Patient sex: M
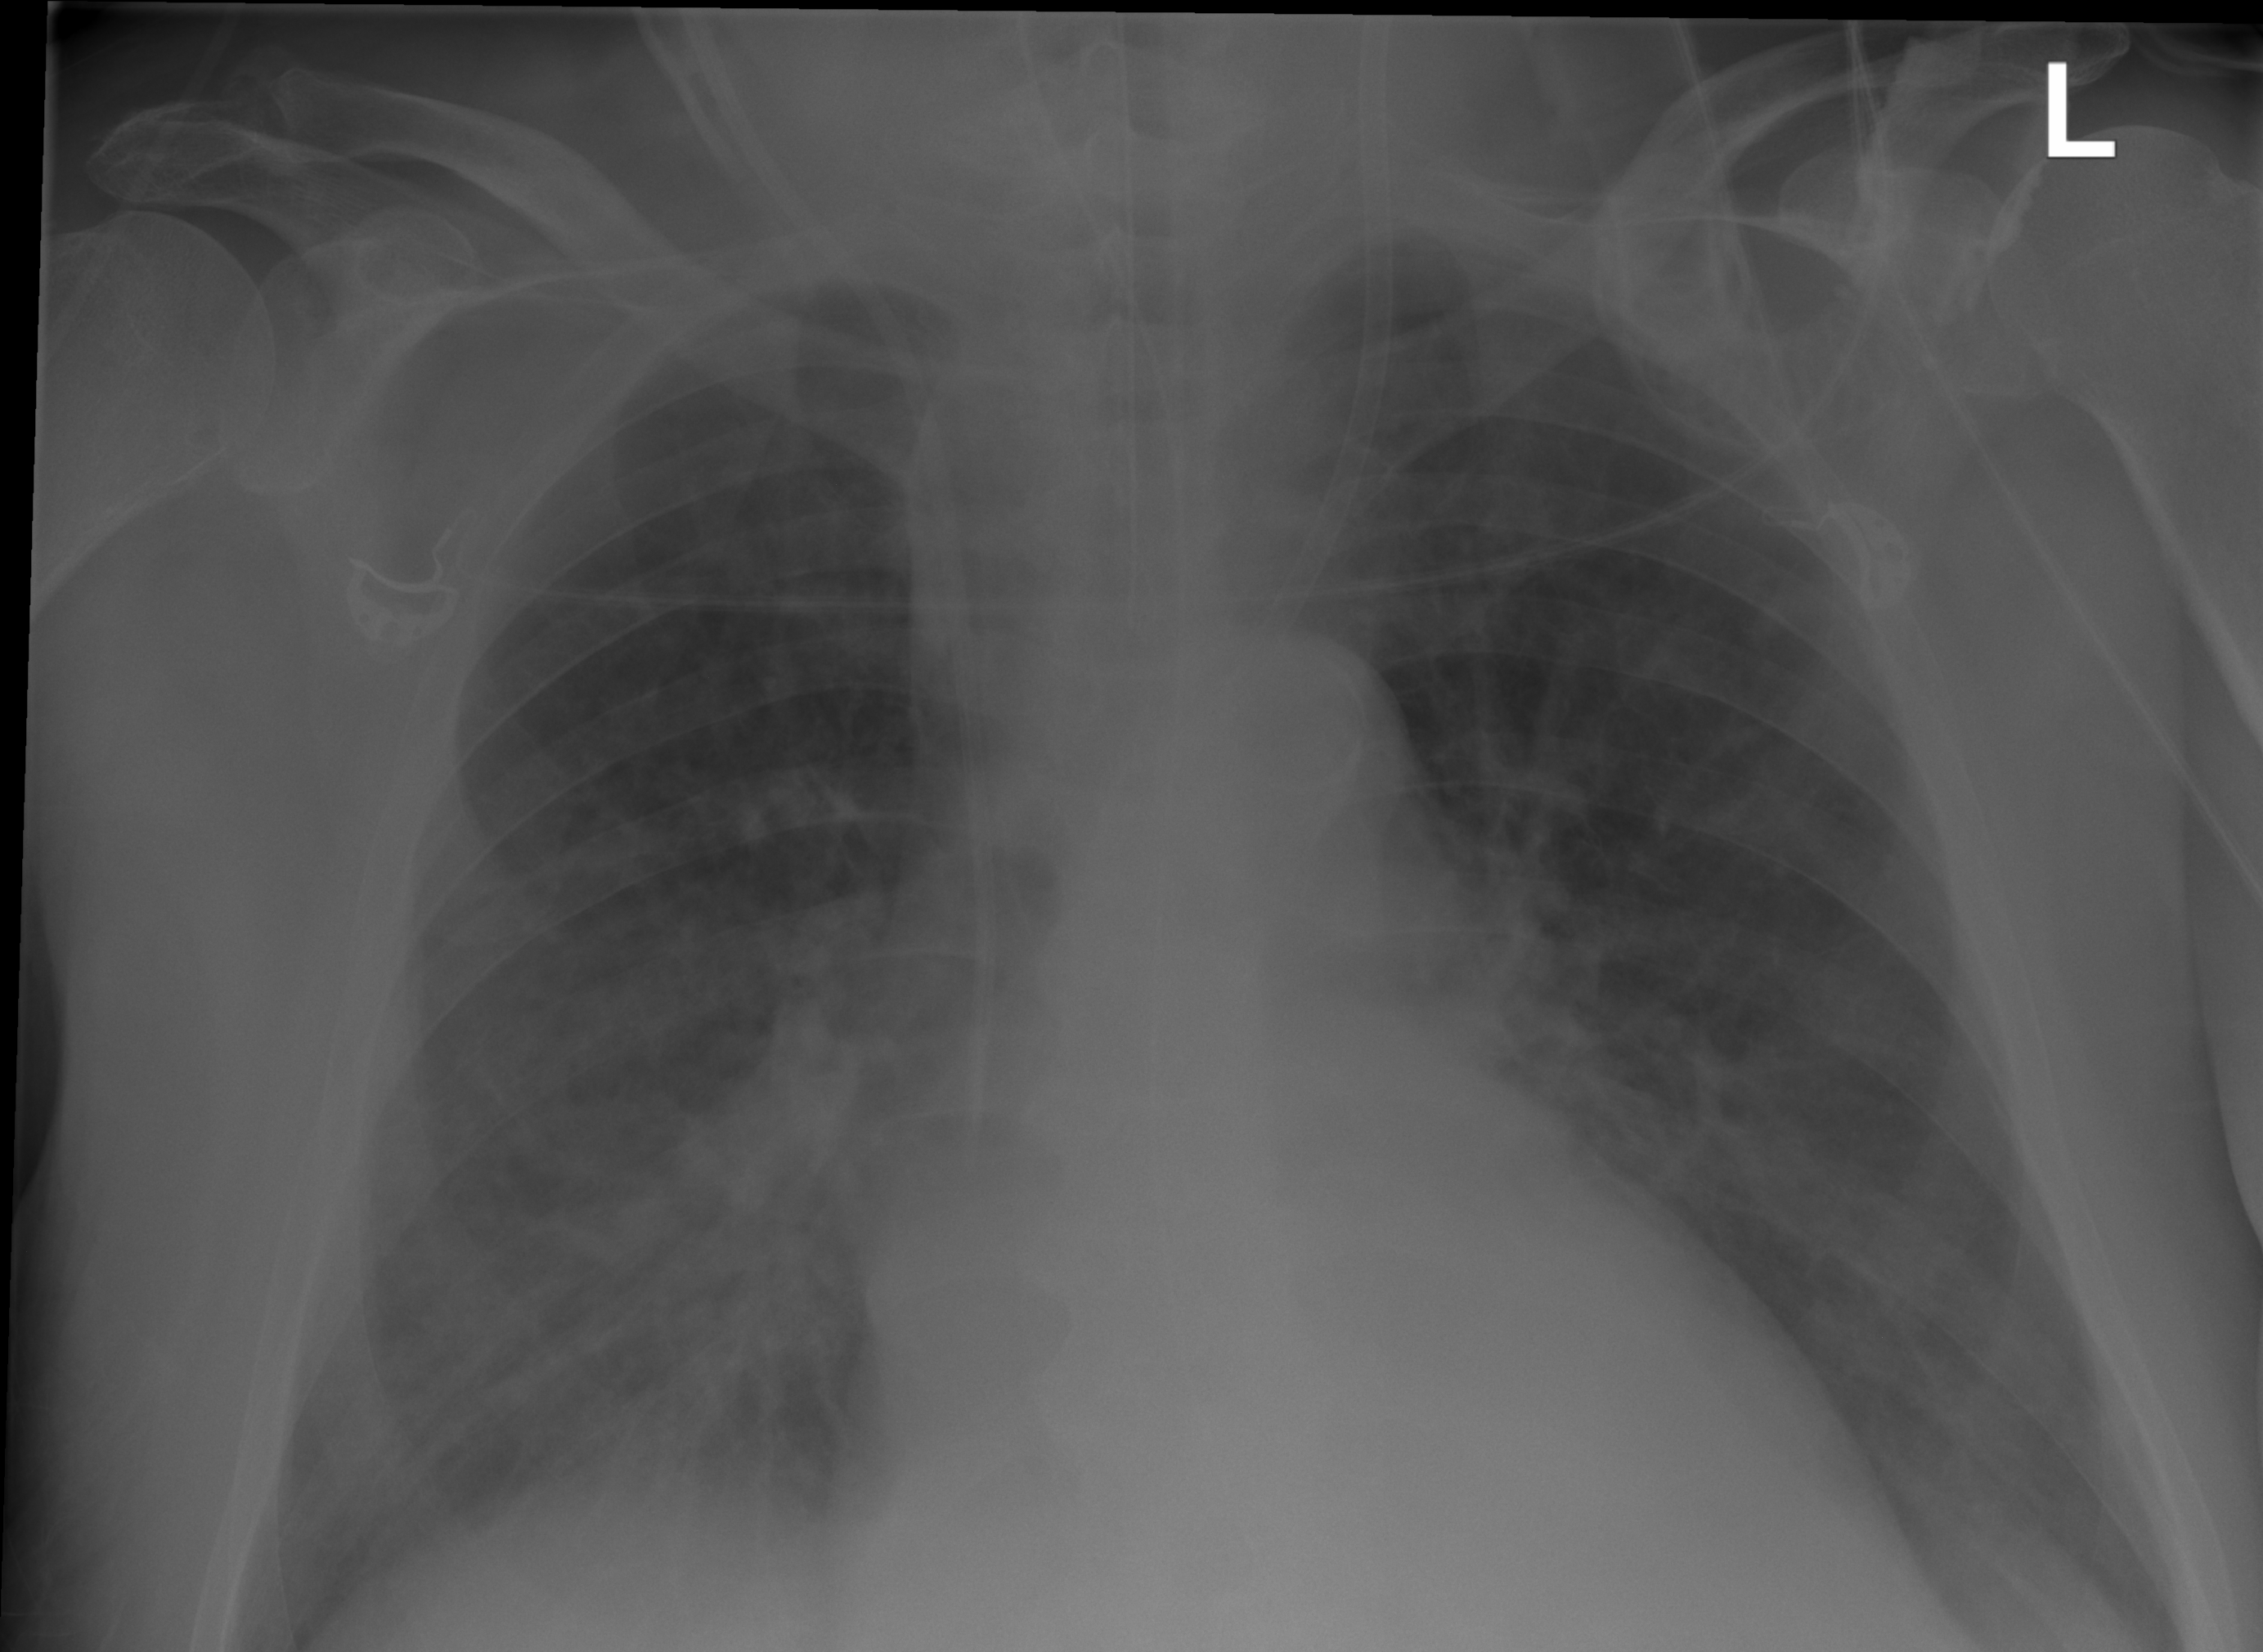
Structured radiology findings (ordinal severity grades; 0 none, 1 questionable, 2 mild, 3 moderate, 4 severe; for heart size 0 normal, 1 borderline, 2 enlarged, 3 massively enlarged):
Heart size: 2
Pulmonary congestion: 2
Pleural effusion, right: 2
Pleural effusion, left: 2
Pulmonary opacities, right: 2
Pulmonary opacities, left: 1
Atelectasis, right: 1
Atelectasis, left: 1